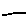
Label: line